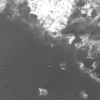
Label: not_dusty